Field crop: maize
Growth stage: 2
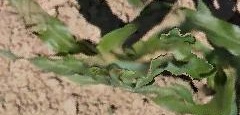
Species: maize